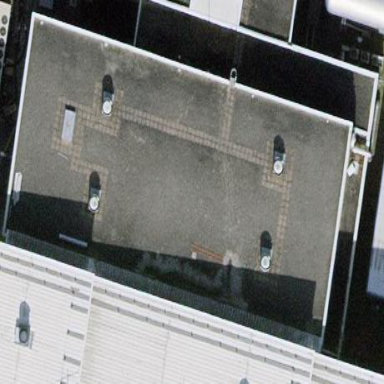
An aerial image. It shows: University building.